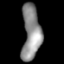
Tissue: lung
Cell type: Endothelial cells
Senescence score: 0.6272
Nuclear area (px): 996
Mean DAPI intensity: 141.524